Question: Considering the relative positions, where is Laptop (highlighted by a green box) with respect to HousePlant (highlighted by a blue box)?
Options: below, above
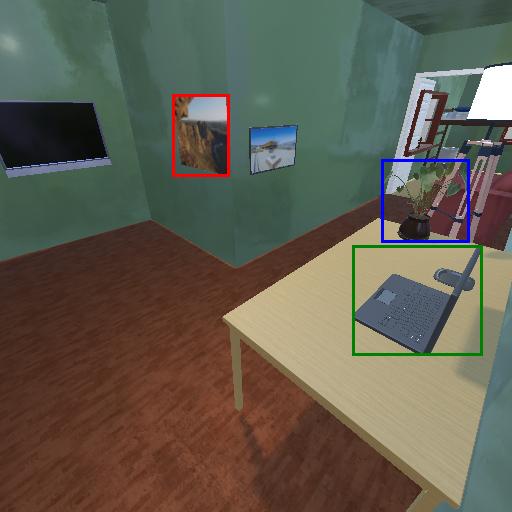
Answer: below